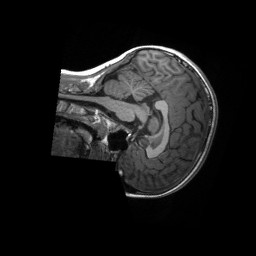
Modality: T1w
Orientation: sagittal
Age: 9
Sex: female
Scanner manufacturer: siemens
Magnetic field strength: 3 T
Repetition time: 2.3 s
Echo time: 0.00232 s